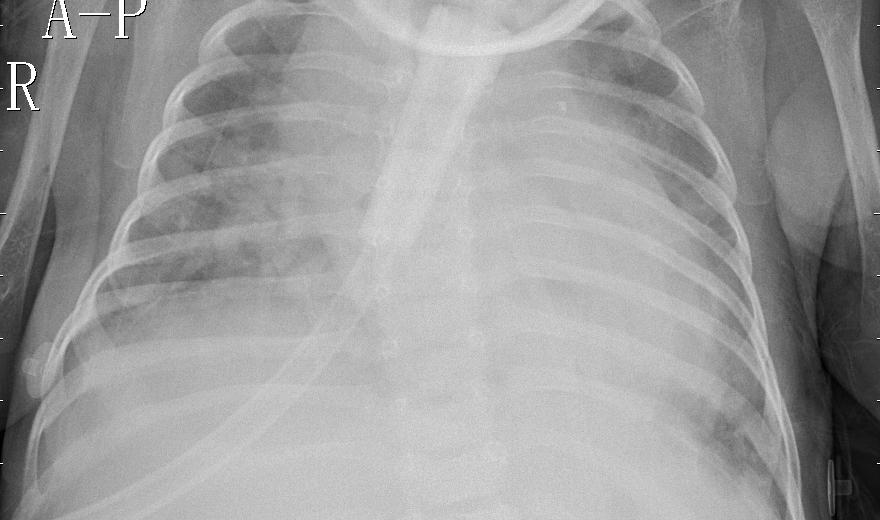
Diagnosis: PNEUMONIA